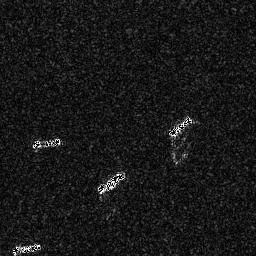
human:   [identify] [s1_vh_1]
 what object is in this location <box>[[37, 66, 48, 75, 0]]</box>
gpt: <ref>1 medium ship at the bottom</ref>